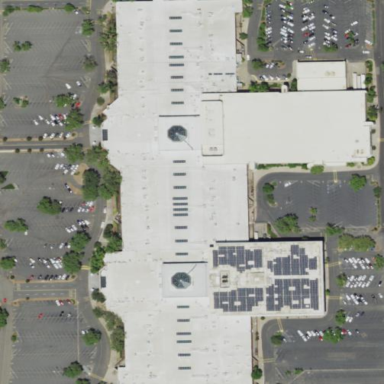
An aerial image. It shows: Mall building.